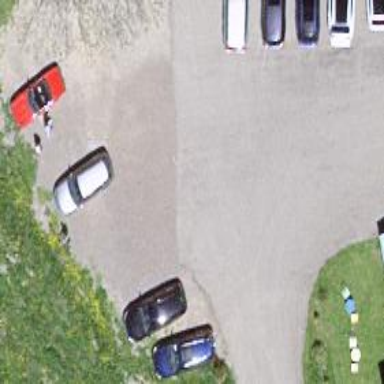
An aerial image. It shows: Parking area with asphalt surface.